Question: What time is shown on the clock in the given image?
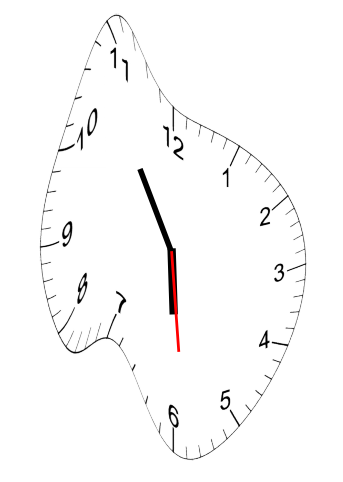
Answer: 05:54:29